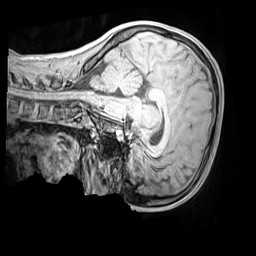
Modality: MP2RAGE
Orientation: sagittal
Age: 10
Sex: female
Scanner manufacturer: siemens
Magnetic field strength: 3 T
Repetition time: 4 s
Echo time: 0.00303 s